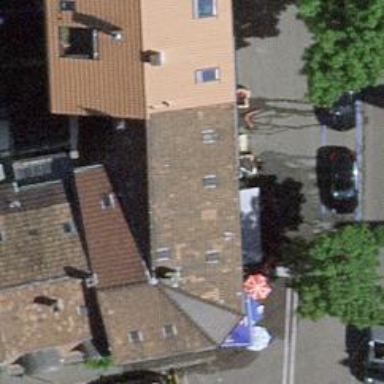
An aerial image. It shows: Convenience shop.